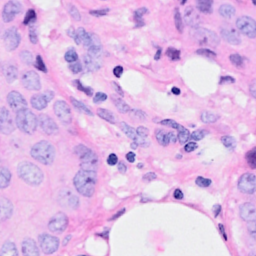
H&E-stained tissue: Breast